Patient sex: M
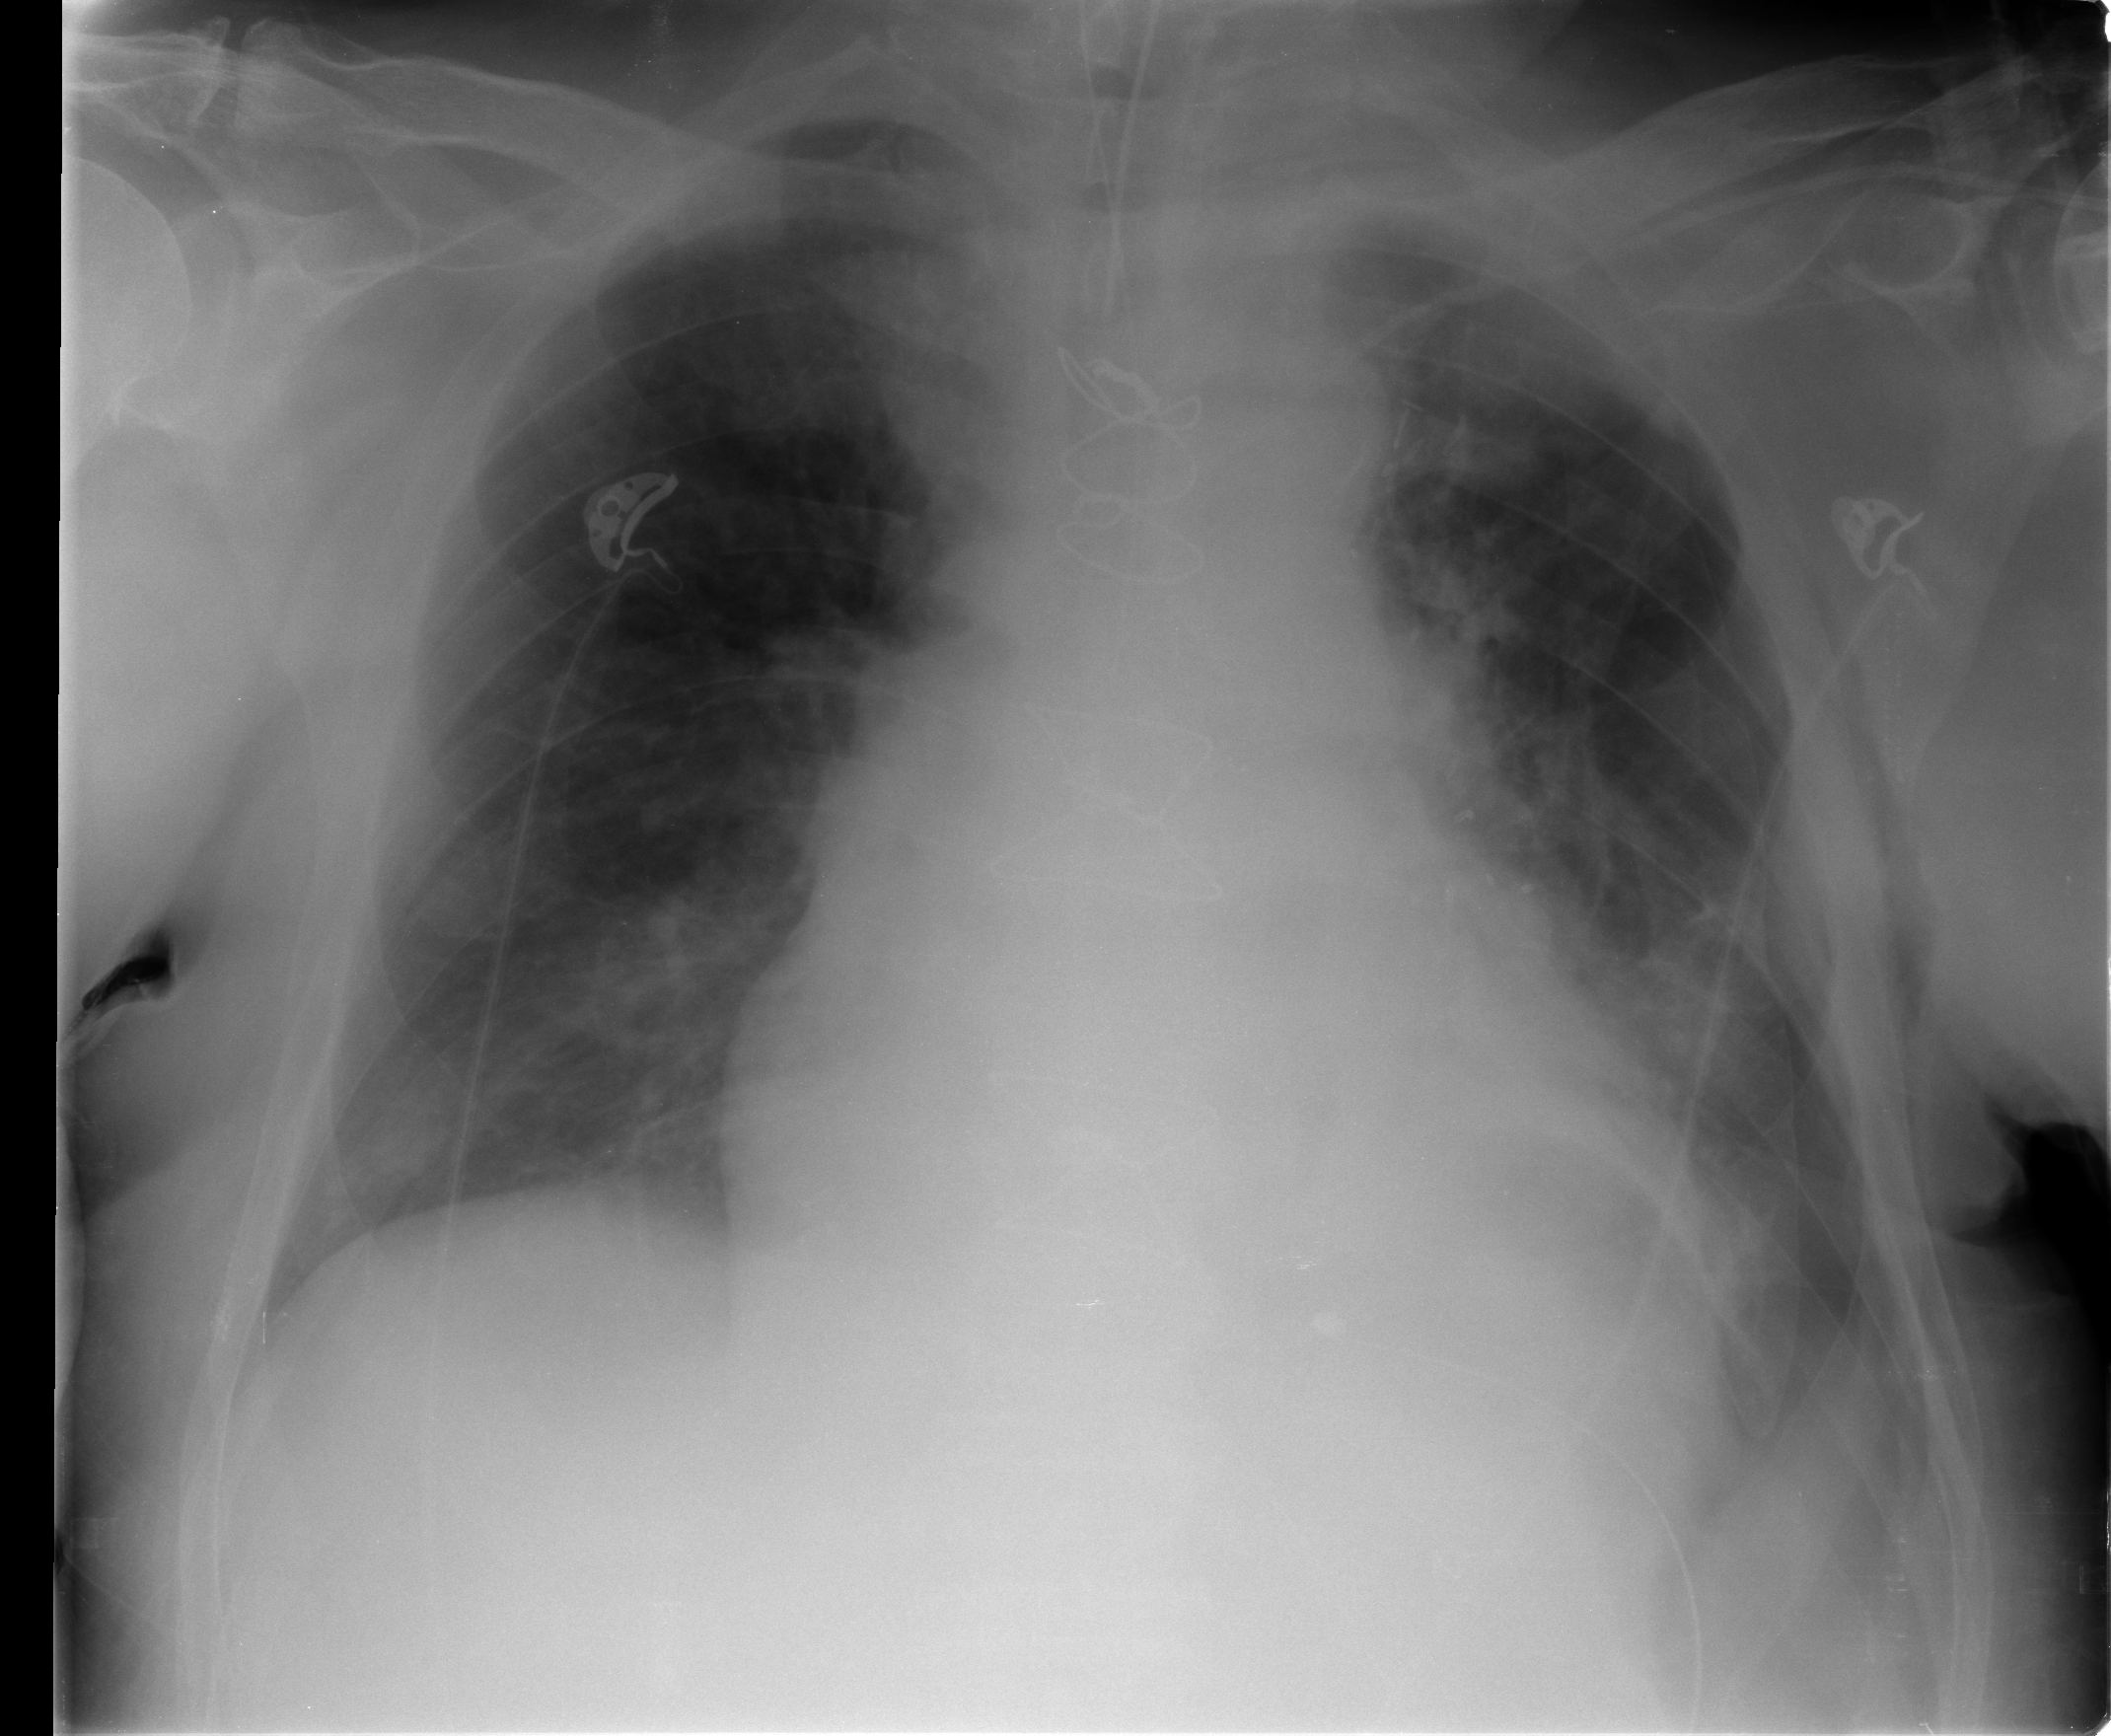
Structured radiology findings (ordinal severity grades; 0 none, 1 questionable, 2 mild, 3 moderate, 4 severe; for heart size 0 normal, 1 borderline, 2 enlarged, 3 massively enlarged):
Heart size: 2
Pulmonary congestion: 3
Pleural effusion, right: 0
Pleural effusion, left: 0
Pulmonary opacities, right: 0
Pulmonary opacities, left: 0
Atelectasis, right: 2
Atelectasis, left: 2